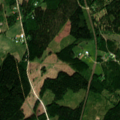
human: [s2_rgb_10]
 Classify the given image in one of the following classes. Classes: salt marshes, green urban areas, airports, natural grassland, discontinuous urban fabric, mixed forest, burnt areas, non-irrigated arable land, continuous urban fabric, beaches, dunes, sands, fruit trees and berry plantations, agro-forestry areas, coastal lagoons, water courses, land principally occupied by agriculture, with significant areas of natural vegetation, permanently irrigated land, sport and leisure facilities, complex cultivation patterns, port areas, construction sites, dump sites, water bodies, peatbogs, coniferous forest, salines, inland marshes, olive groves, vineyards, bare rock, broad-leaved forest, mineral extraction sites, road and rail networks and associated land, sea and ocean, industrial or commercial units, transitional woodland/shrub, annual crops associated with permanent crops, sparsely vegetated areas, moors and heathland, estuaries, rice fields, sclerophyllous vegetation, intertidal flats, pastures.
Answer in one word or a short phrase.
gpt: land principally occupied by agriculture, with significant areas of natural vegetation, coniferous forest, mixed forest